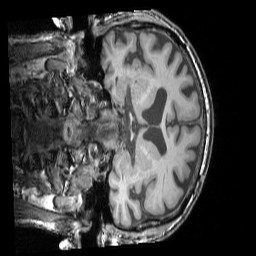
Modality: T1w
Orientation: coronal
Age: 72
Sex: male
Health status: ill
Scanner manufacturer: siemens
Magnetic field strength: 3 T
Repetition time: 1.75 s
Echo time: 0.00418 s